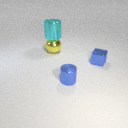
large cyan metal cylinder above large yellow metal sphere